三年级 · 算术
求一个数是另一个数的几倍, 用 $(\quad)$ 法计算。
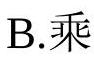
A. 加

C. 除
答案: C
解析: 解C